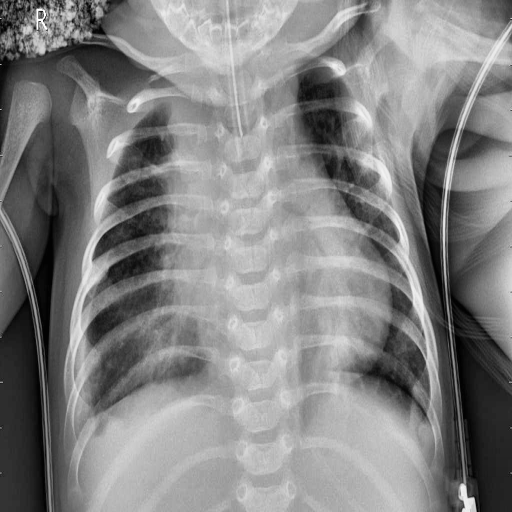
Finding: PNEUMONIA